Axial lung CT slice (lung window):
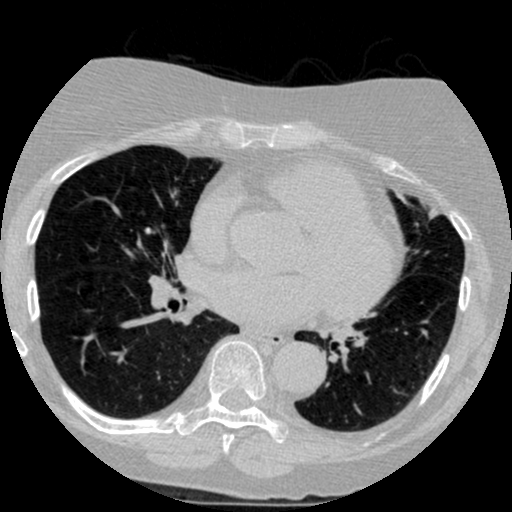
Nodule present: no